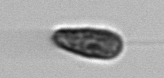
Label: Pseudochattonella_farcimen